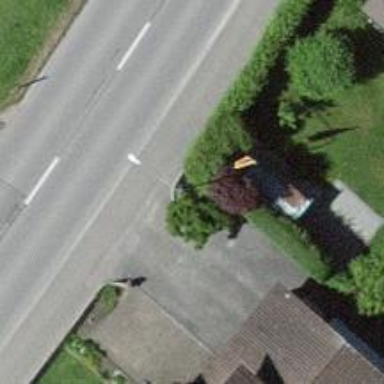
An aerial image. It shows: Hedge barrier.